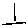
Label: line